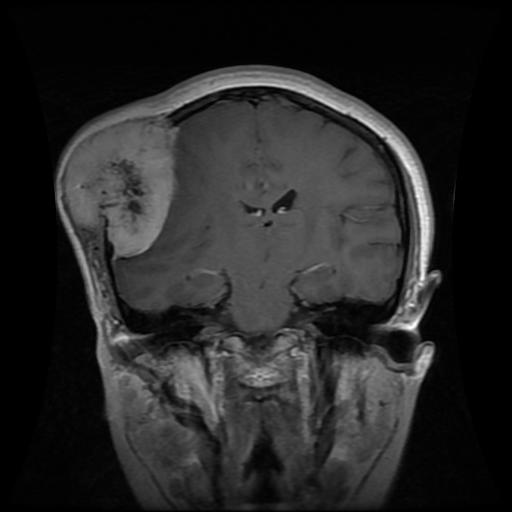
Label: meningioma